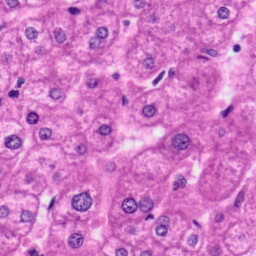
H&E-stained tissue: Liver